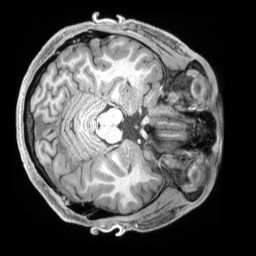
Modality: T1w
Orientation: axial
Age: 21
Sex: male
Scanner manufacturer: siemens
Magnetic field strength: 3 T
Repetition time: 2.4 s
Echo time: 0.00226 s